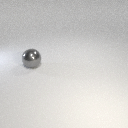
large gray metal sphere